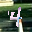
Label: 4